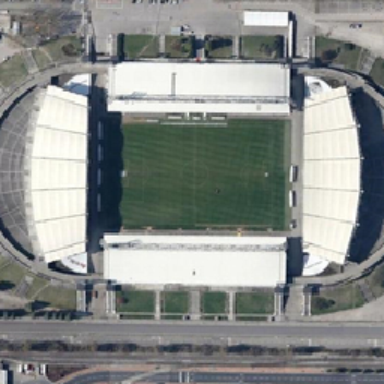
The huge playground with white ceiling is next to a road .